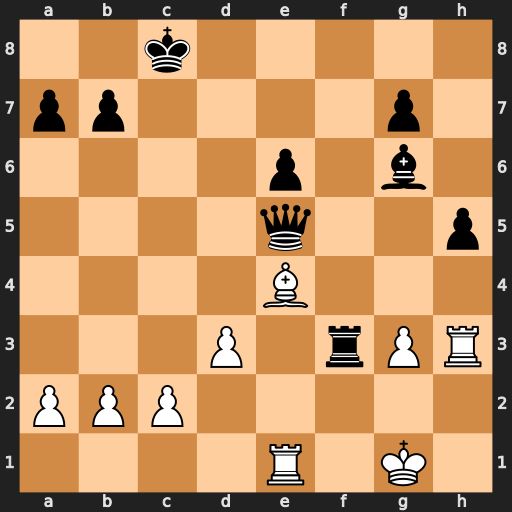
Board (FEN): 2k5/pp4p1/4p1b1/4q2p/4B3/3P1rPR/PPP5/4R1K1
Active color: w
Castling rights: -
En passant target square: -
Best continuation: Bxb7+ Kxb7 Rxe5